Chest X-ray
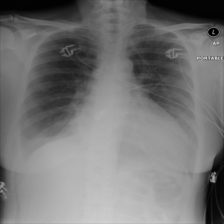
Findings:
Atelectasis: negative
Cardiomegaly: positive
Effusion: negative
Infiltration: negative
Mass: negative
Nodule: negative
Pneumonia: negative
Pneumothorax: negative
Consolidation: positive
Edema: negative
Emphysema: negative
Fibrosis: negative
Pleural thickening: negative
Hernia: negative